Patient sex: F
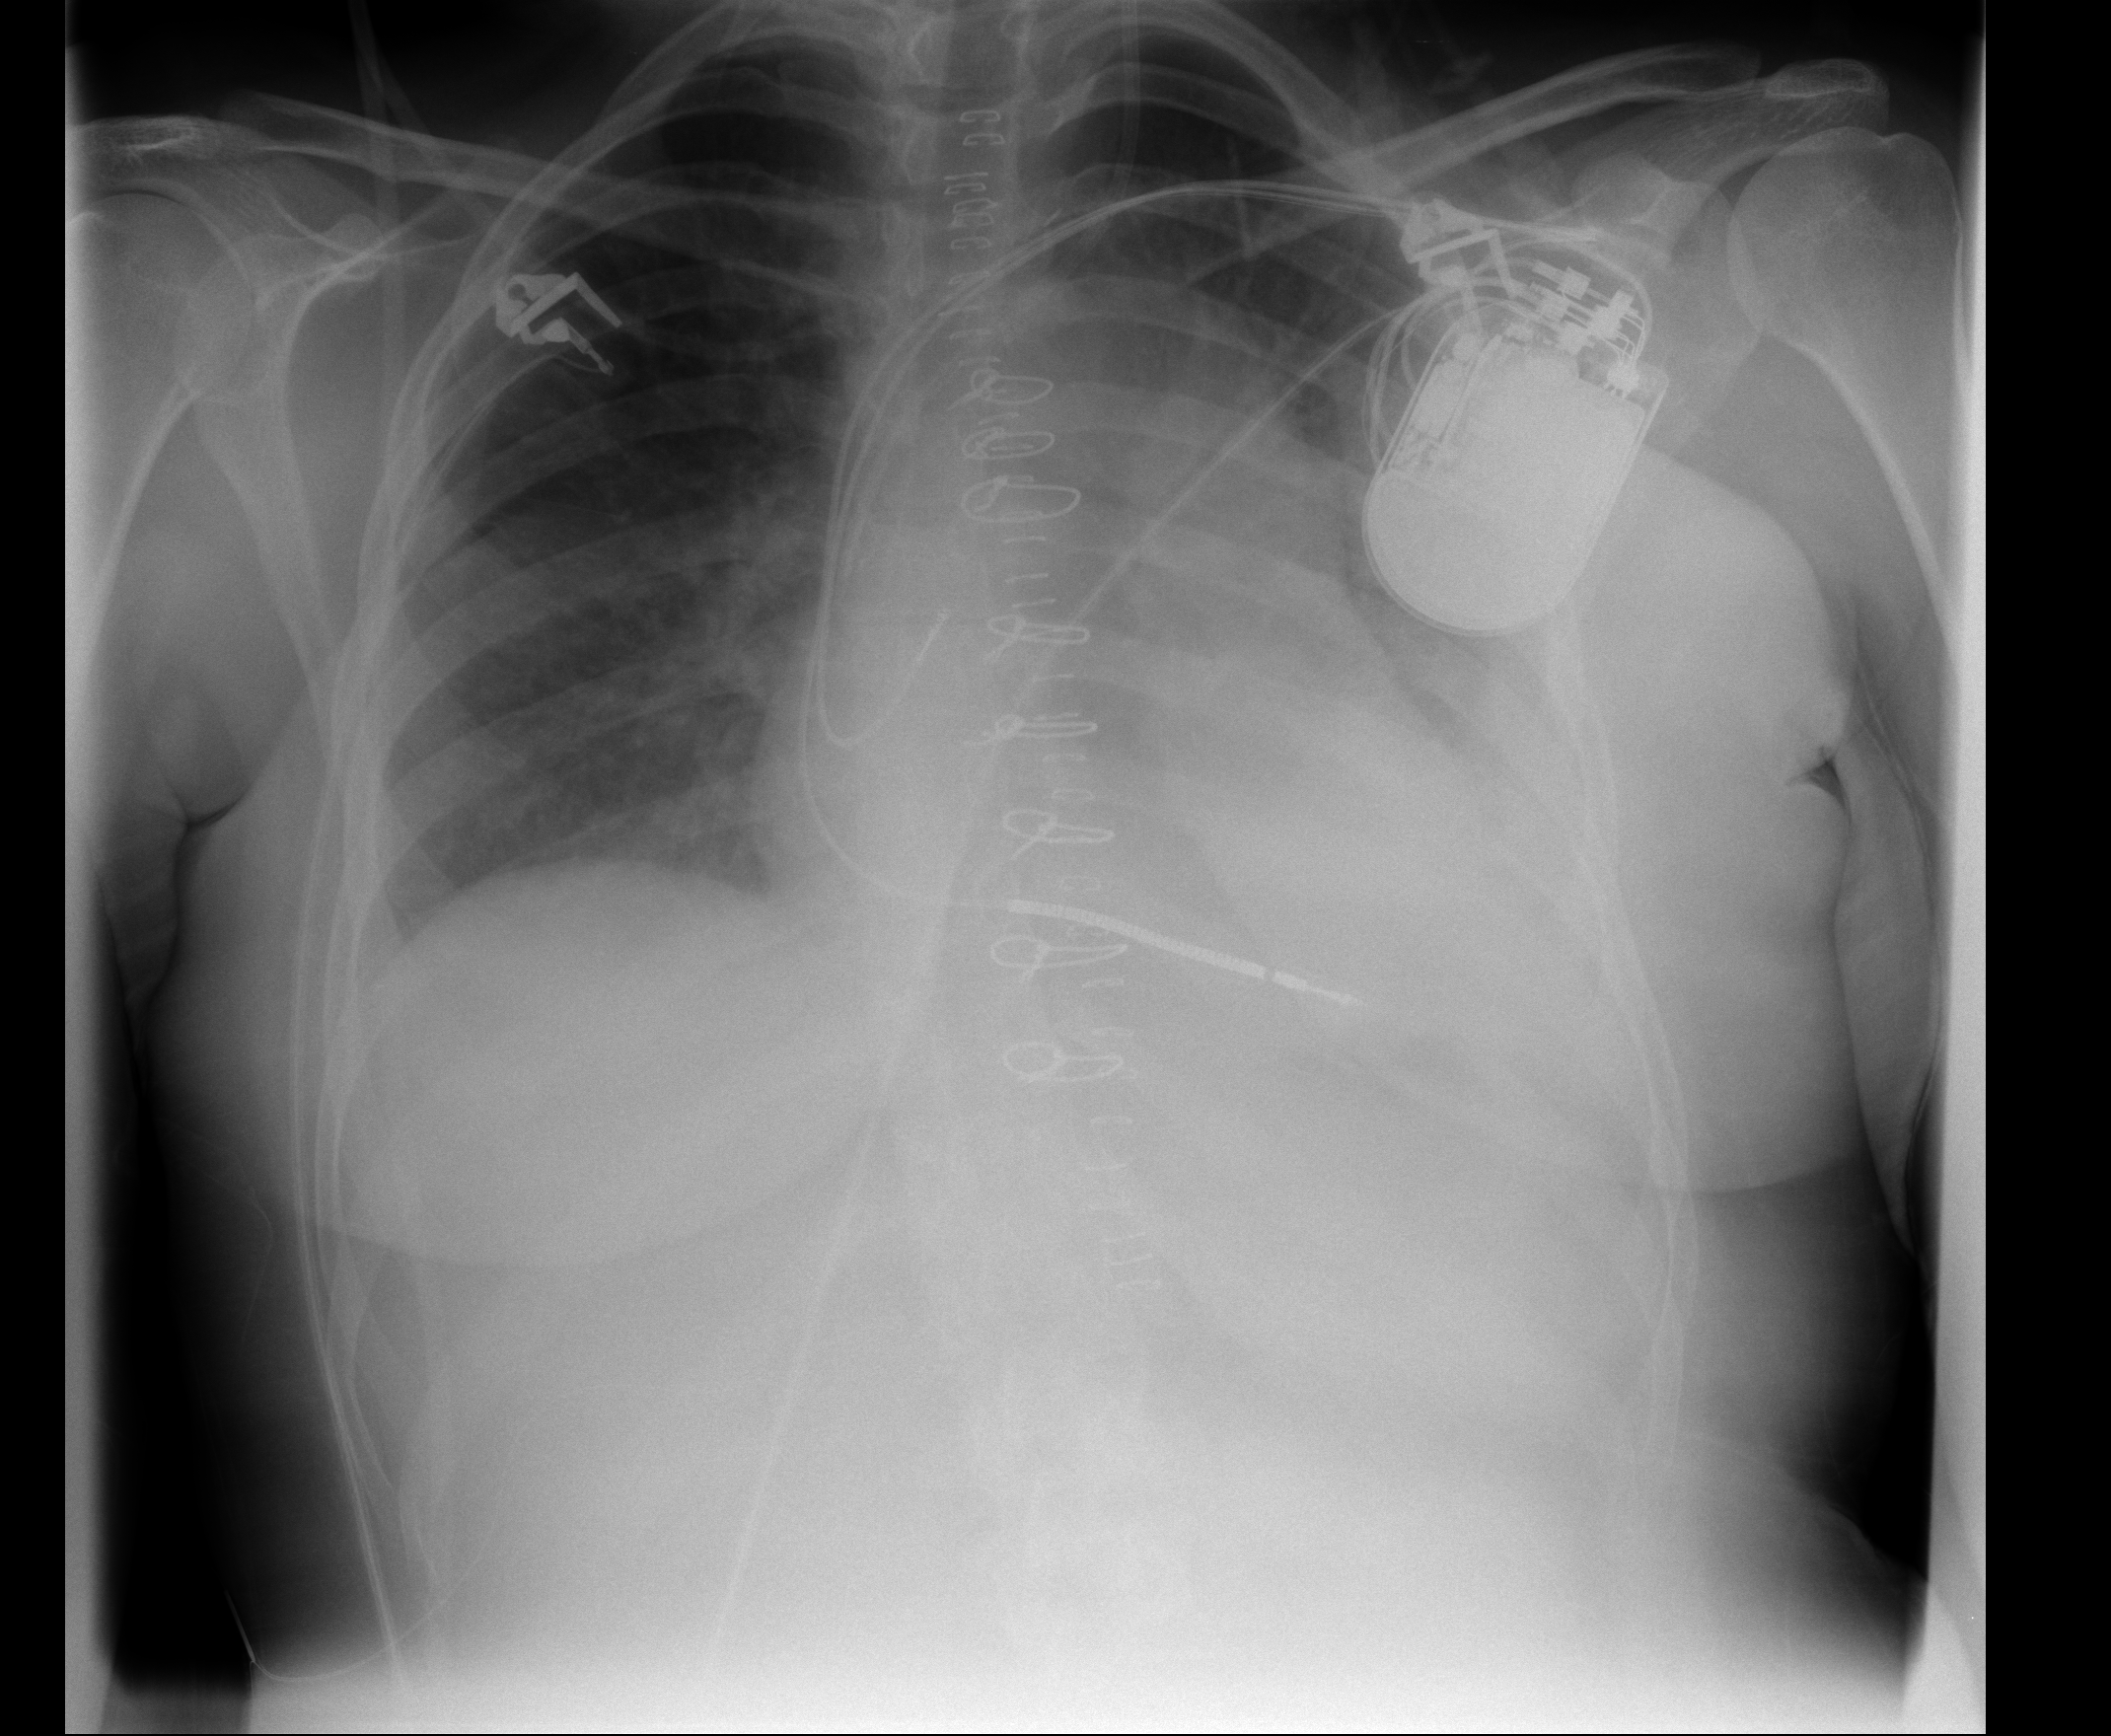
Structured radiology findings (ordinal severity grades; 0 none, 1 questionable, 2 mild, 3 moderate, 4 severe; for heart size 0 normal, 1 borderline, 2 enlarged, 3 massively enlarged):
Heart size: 2
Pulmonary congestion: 1
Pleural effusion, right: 2
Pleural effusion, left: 3
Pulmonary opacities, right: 0
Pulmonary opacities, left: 2
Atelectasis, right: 2
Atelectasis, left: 2